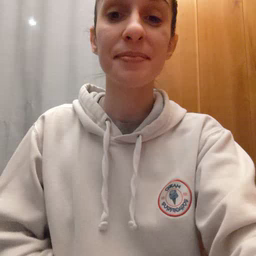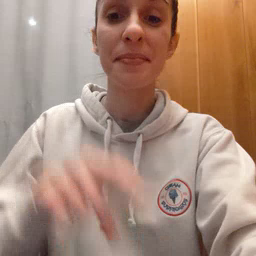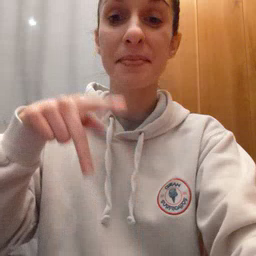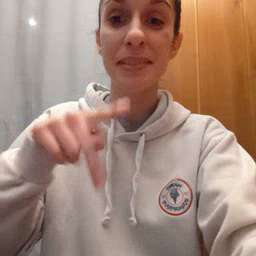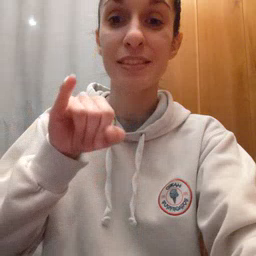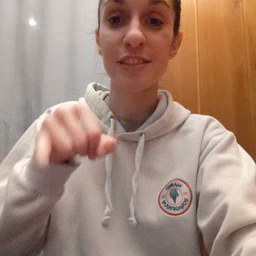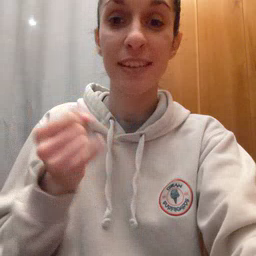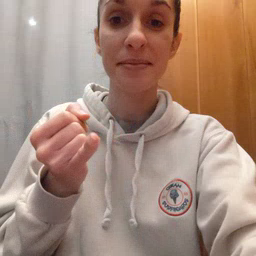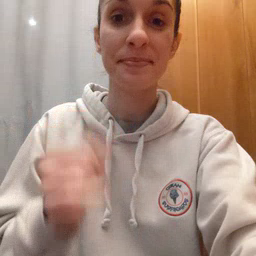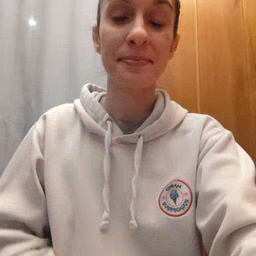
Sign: pajamas